Interaction volume radius: 10 \u00c5
Interaction volume height: 10 \u00c5
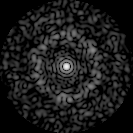
Disorder parameter: 0.8253